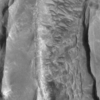
Label: not_dusty